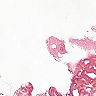
Metastatic tissue present: no